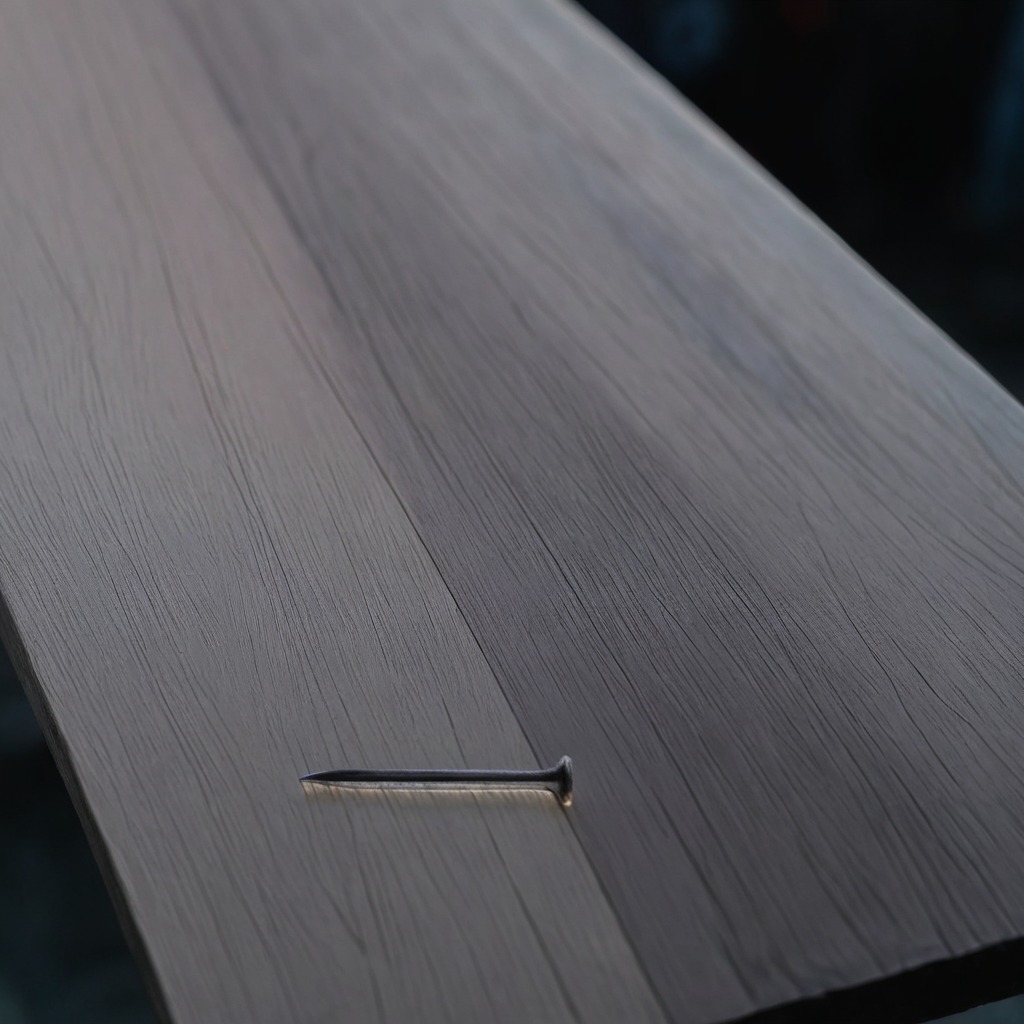
A nail is lying on a table.